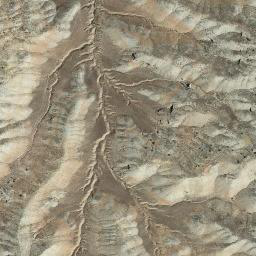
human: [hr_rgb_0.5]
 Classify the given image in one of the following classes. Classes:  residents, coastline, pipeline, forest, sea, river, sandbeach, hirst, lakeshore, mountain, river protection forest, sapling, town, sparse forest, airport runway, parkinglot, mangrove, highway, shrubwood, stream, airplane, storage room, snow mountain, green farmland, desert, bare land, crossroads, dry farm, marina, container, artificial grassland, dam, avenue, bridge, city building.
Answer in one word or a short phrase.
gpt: mountain